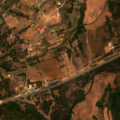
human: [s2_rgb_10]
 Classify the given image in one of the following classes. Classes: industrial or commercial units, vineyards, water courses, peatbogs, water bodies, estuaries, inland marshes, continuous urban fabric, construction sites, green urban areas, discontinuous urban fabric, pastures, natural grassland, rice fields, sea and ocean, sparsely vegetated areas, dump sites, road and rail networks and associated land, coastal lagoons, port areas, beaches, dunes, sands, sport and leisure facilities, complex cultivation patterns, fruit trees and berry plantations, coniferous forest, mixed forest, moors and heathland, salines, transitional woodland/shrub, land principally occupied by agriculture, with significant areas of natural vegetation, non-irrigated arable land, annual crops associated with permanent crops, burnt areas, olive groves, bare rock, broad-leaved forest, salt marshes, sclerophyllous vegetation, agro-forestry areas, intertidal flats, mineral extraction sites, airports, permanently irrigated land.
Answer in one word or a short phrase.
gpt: annual crops associated with permanent crops, complex cultivation patterns, broad-leaved forest, mixed forest, transitional woodland/shrub